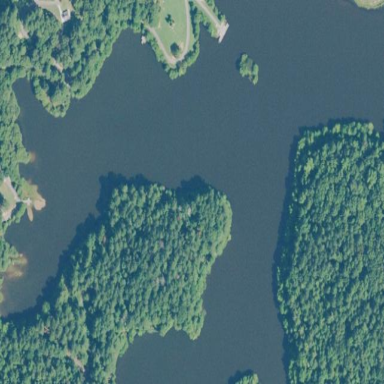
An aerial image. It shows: Lake with natural water.